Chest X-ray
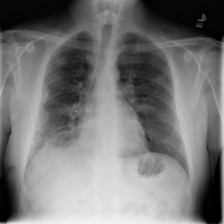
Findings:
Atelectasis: negative
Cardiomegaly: negative
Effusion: negative
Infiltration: negative
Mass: negative
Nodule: negative
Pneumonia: negative
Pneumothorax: negative
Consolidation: negative
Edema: negative
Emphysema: negative
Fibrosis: negative
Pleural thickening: negative
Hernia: negative